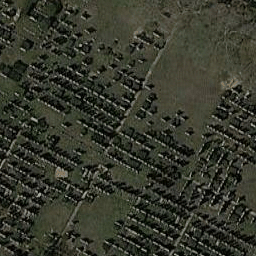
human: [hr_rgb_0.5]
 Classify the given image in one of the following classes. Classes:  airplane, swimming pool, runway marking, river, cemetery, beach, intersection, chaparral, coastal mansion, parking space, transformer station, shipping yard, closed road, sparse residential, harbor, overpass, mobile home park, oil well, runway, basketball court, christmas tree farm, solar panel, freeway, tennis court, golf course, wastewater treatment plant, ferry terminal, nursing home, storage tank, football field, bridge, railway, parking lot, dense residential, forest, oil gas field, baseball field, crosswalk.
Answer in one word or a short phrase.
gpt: cemetery